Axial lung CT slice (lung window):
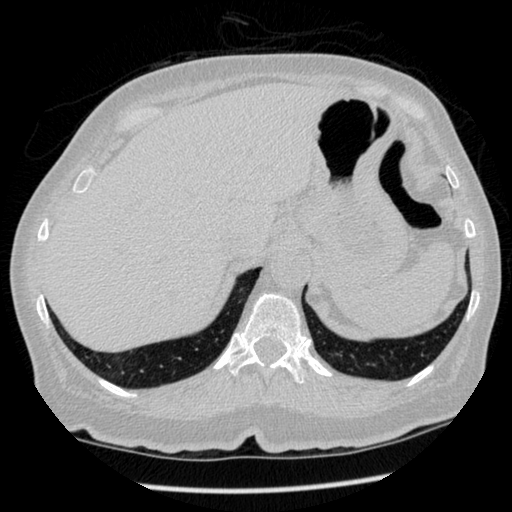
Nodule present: no